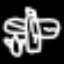
Label: airplane